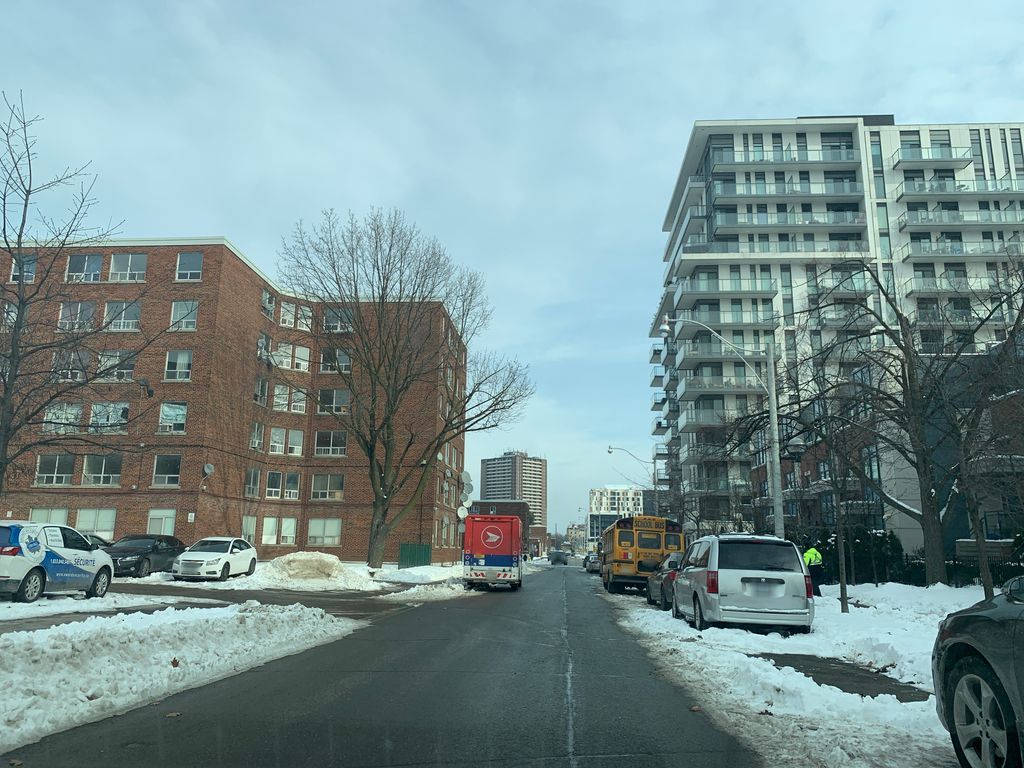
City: toronto